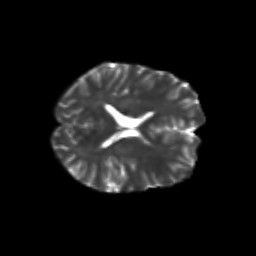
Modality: T2w
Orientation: axial
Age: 29
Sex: male
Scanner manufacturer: siemens
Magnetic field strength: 3 T
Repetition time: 3.5 s
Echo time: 0.113 s